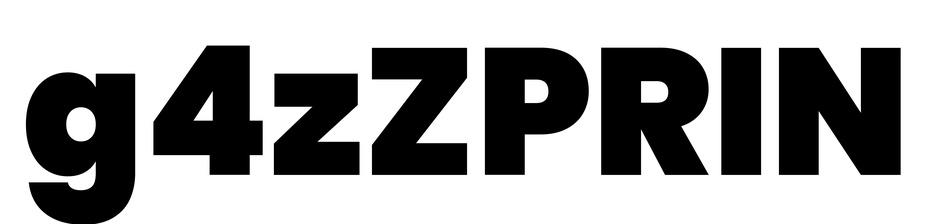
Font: Poppins-Black